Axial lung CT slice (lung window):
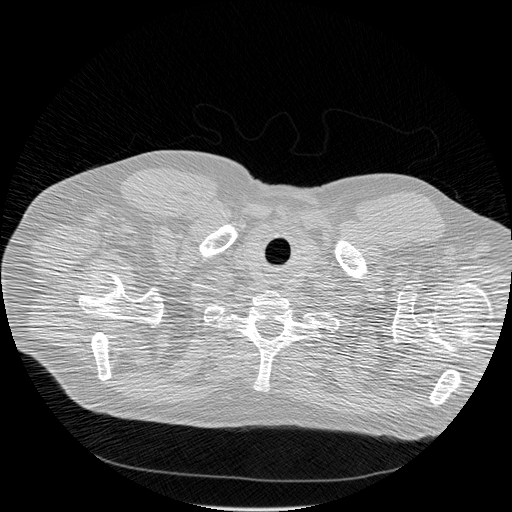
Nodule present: no